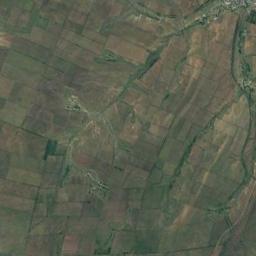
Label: rectangular_farmland